Field crop: maize
Growth stage: 2
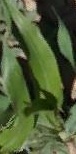
Species: maize